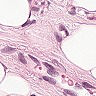
Metastatic tissue present: yes